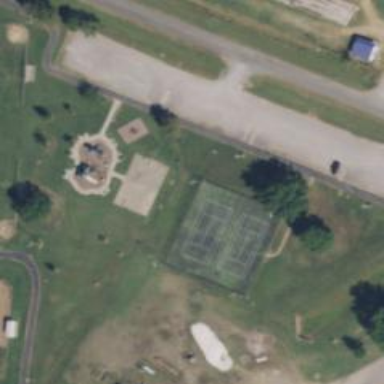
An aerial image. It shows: Tennis court on pitch.